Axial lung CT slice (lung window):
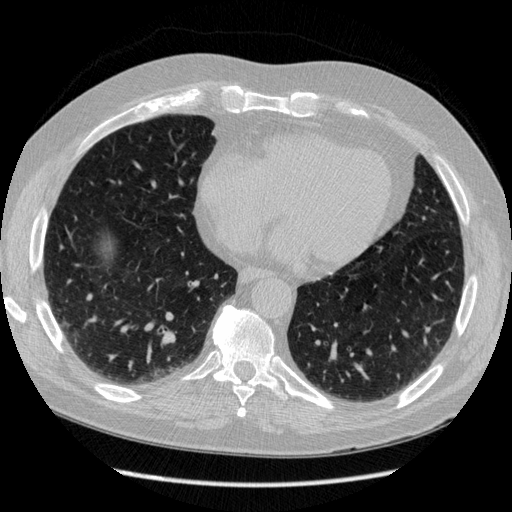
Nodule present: no